Interaction volume radius: 10 \u00c5
Interaction volume height: 15 \u00c5
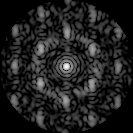
Disorder parameter: 0.5503